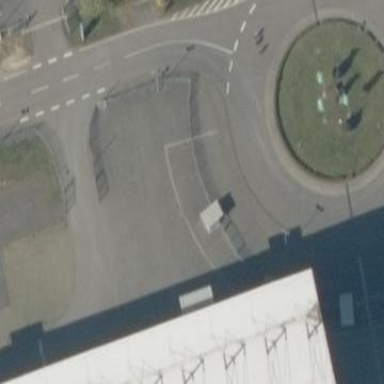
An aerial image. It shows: Unclassified road leading to roundabout junction.